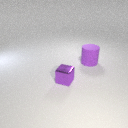
small purple metal cube to the left of large purple rubber cylinder